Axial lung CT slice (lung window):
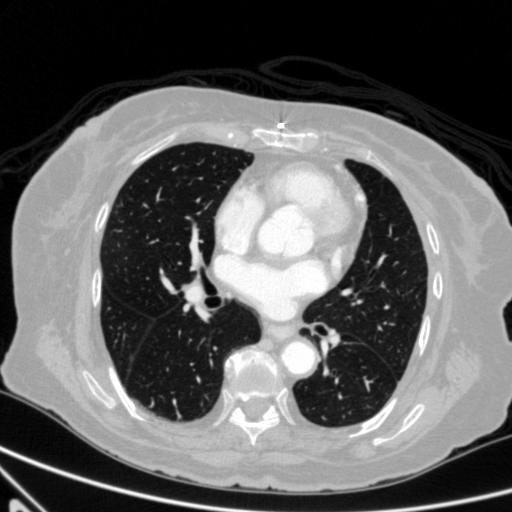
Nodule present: no